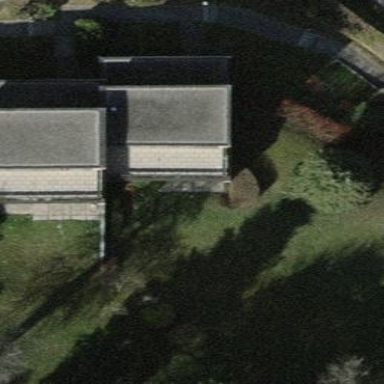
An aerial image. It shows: Terrace building.